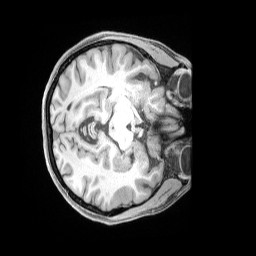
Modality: T1w
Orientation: axial
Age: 39
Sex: female
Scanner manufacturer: siemens
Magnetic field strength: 3 T
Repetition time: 2 s
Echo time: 0.00211 s